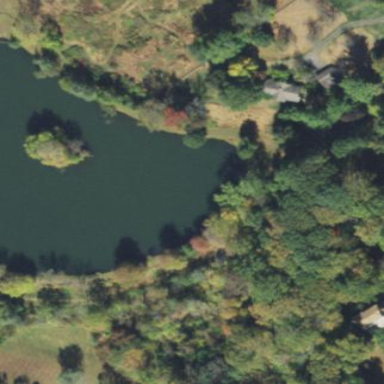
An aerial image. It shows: Pond surrounded by natural water.